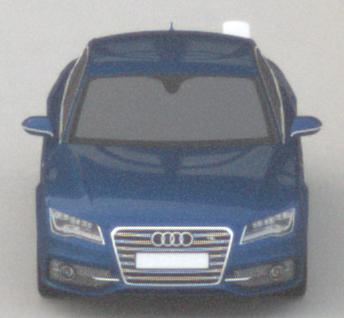
Make: Audi
Model: S7 Sportback cod
Detailed model: S7 (4G) Sportback
Model produced from: 2012/06
Model produced until: 2014/05
Doors: 5
Color: blue
Road condition: dry road
Daytime: morning or afternoon
Contrast: low contrast